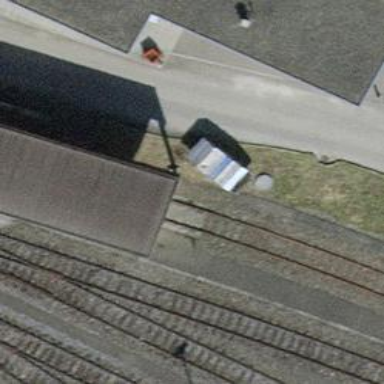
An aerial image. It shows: Single-track railway yard.